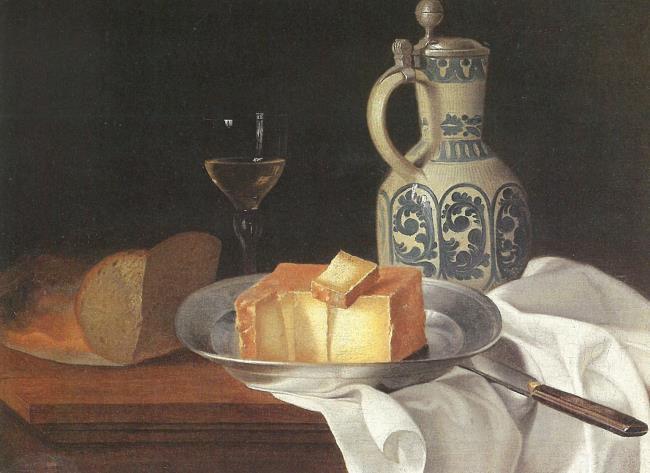
Title: Still-life with cheese and a jug
Artist: Justus Juncker
Earliest date: 1726
Latest date: 1767
Genre: painting
Iconography: Still Life
Keywords: breakfast table, still life, on a wooden tray or table, textile (material), drinking glass, jug (vessel), cheese, bread, knife